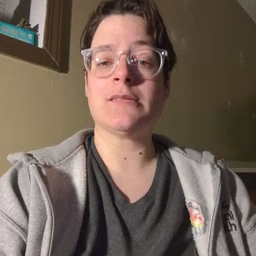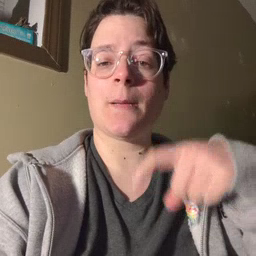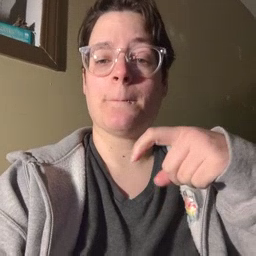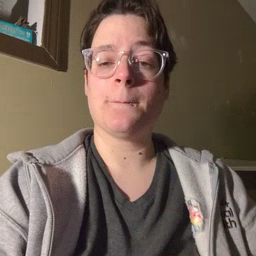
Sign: time